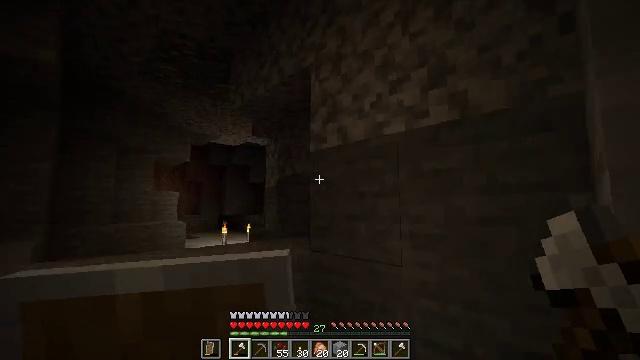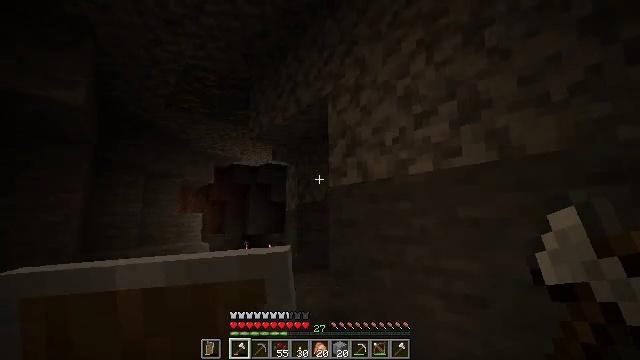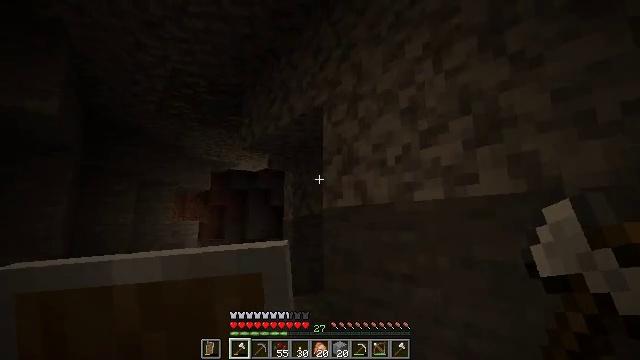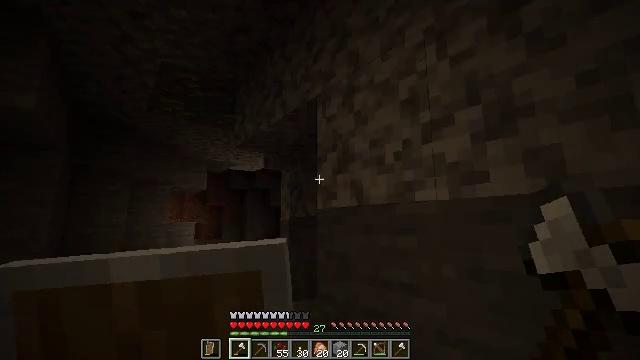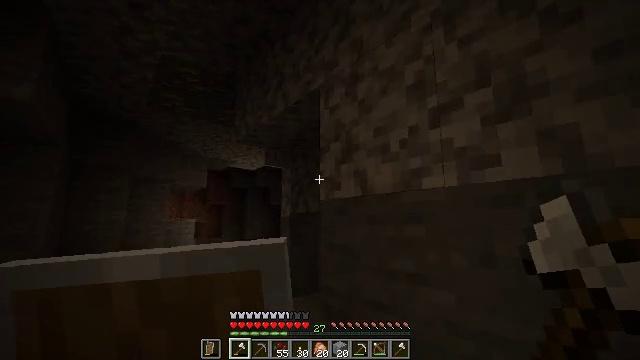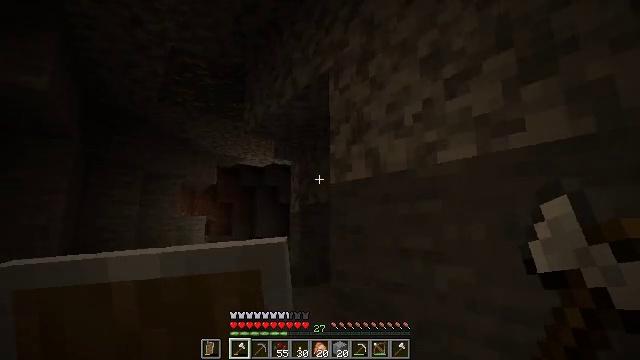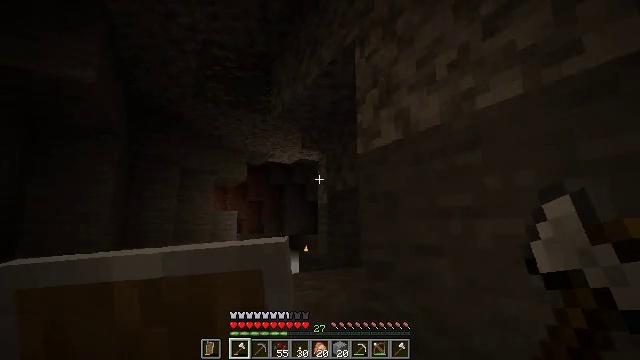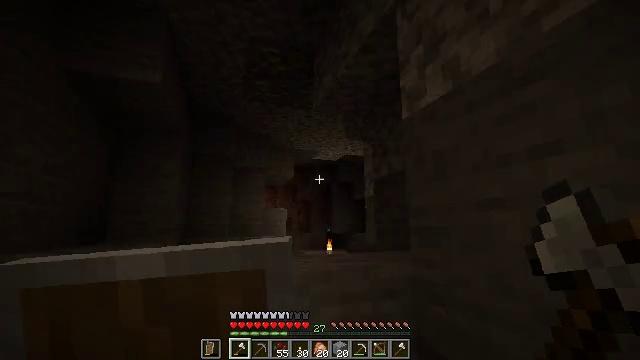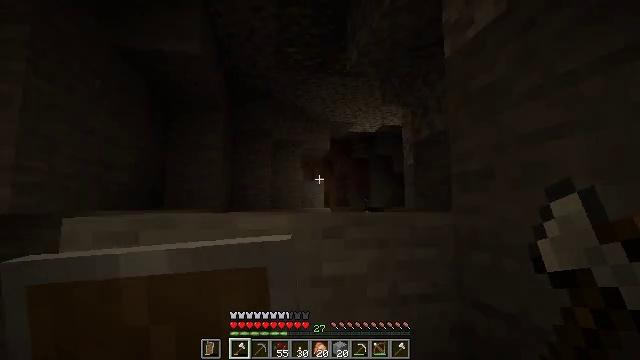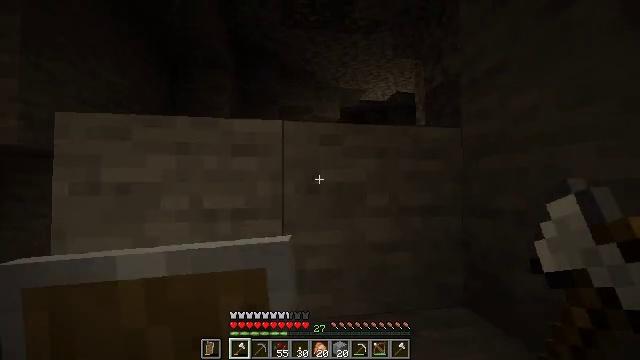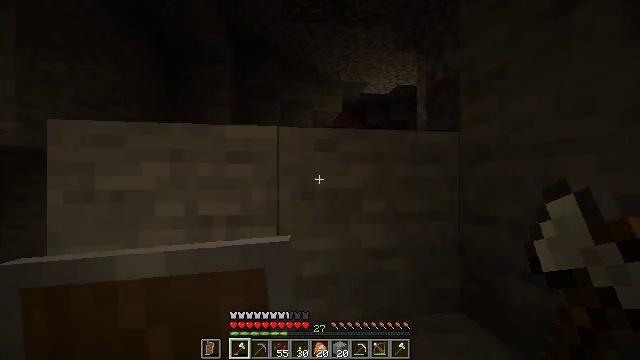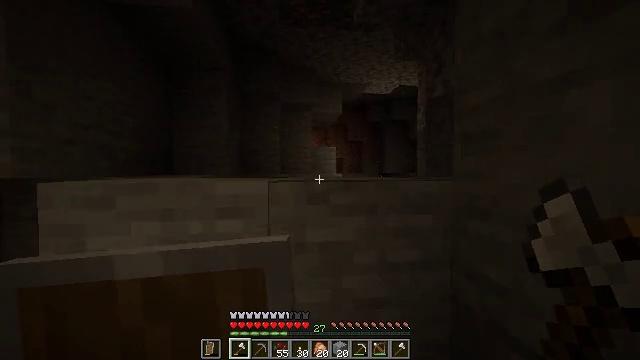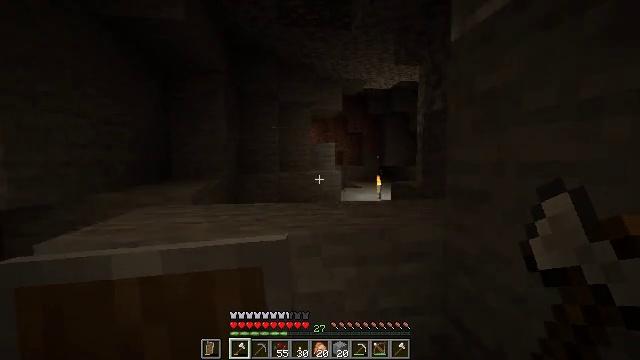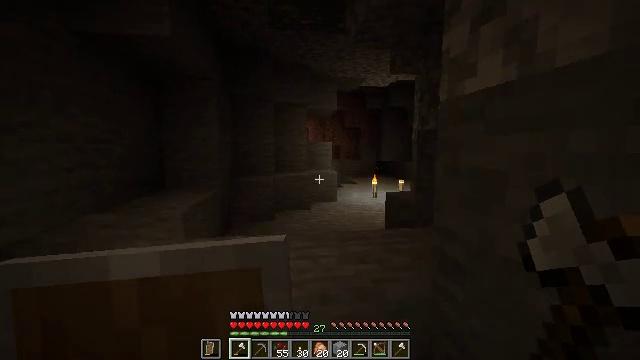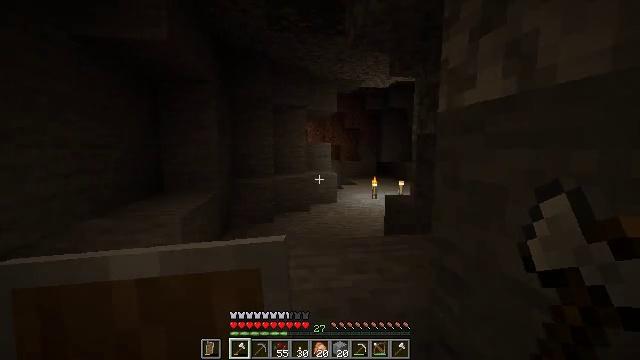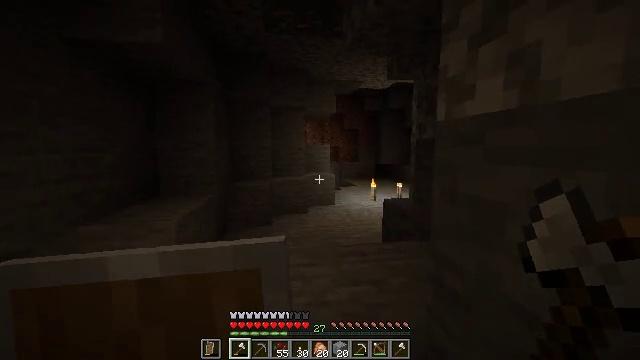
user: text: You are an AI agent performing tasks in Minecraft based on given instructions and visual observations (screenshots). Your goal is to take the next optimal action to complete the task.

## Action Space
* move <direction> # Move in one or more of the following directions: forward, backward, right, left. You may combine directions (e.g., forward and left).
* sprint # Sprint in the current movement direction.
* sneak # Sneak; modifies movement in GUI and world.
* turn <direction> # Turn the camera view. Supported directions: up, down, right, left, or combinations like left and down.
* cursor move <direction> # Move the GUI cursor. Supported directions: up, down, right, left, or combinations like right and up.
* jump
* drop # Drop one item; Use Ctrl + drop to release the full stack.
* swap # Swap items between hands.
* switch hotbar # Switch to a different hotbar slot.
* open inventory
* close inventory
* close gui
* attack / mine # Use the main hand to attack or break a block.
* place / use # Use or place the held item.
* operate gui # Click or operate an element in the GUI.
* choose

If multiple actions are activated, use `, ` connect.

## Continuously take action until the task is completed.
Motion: motion action
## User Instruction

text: Gather gold ore with a pickaxe.
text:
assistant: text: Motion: move forward, turn left and up, jump
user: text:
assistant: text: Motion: move forward and move right
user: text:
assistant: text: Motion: move forward and move right
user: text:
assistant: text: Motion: move forward and move right
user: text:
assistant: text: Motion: move forward and move right, turn left
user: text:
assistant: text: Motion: move forward and move right, turn left
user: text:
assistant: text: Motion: move forward and move right, turn left
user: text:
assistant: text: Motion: move forward, turn left and down
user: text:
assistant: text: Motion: move forward, turn left and down, jump
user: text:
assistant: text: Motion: move forward, turn down, jump
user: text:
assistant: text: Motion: move forward, turn down, jump
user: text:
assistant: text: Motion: move forward, turn down, jump
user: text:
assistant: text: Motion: move forward, turn down
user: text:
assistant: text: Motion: move forward
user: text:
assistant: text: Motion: move forward
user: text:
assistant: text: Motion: move forward
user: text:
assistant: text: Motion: move forward
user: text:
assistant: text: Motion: move forward
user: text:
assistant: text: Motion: move forward, turn down, jump
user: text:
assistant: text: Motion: move forward, turn down, jump
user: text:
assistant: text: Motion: move forward, turn down, jump
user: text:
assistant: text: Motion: move forward, turn down
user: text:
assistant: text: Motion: move forward and move left, turn down
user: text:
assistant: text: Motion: move forward and move left, turn right and down
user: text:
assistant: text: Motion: move forward and move left, turn right and down
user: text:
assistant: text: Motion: move forward and move left, turn right
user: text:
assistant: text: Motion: move forward and move left, turn right and up
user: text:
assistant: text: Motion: move forward and move left, turn right and up
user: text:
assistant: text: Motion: move forward and move left, turn right and up
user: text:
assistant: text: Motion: move forward and move left, turn right and up